Question: What is Hugging Face's mission?
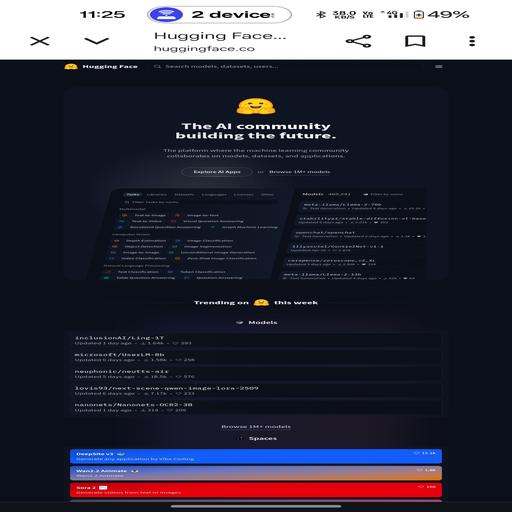
Answer: AI community building the future